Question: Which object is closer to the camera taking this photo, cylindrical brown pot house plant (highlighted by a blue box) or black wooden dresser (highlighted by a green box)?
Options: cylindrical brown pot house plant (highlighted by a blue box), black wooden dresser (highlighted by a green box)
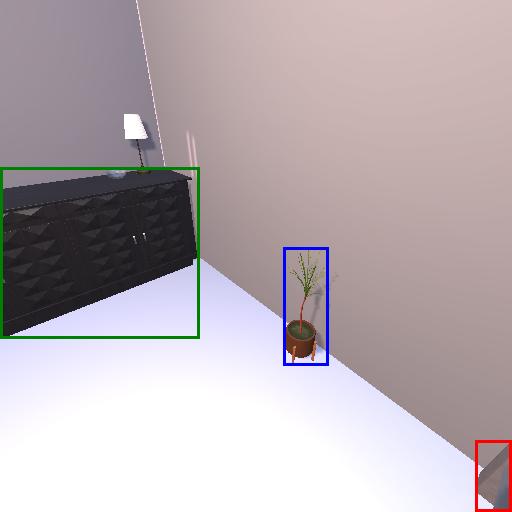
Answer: cylindrical brown pot house plant (highlighted by a blue box)